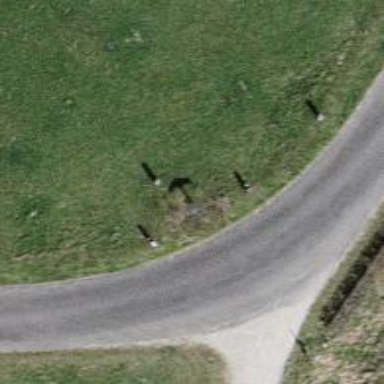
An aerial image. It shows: Wayside cross with historic significance.